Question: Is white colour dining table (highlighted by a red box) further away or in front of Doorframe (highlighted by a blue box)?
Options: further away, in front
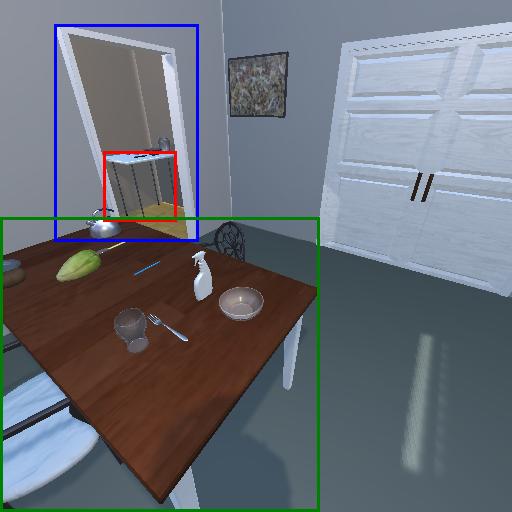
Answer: further away